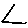
Label: triangle